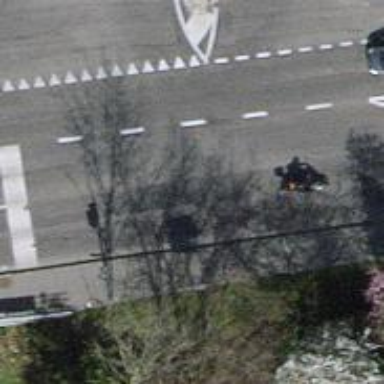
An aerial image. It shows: Road with traffic signals.